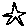
Label: star